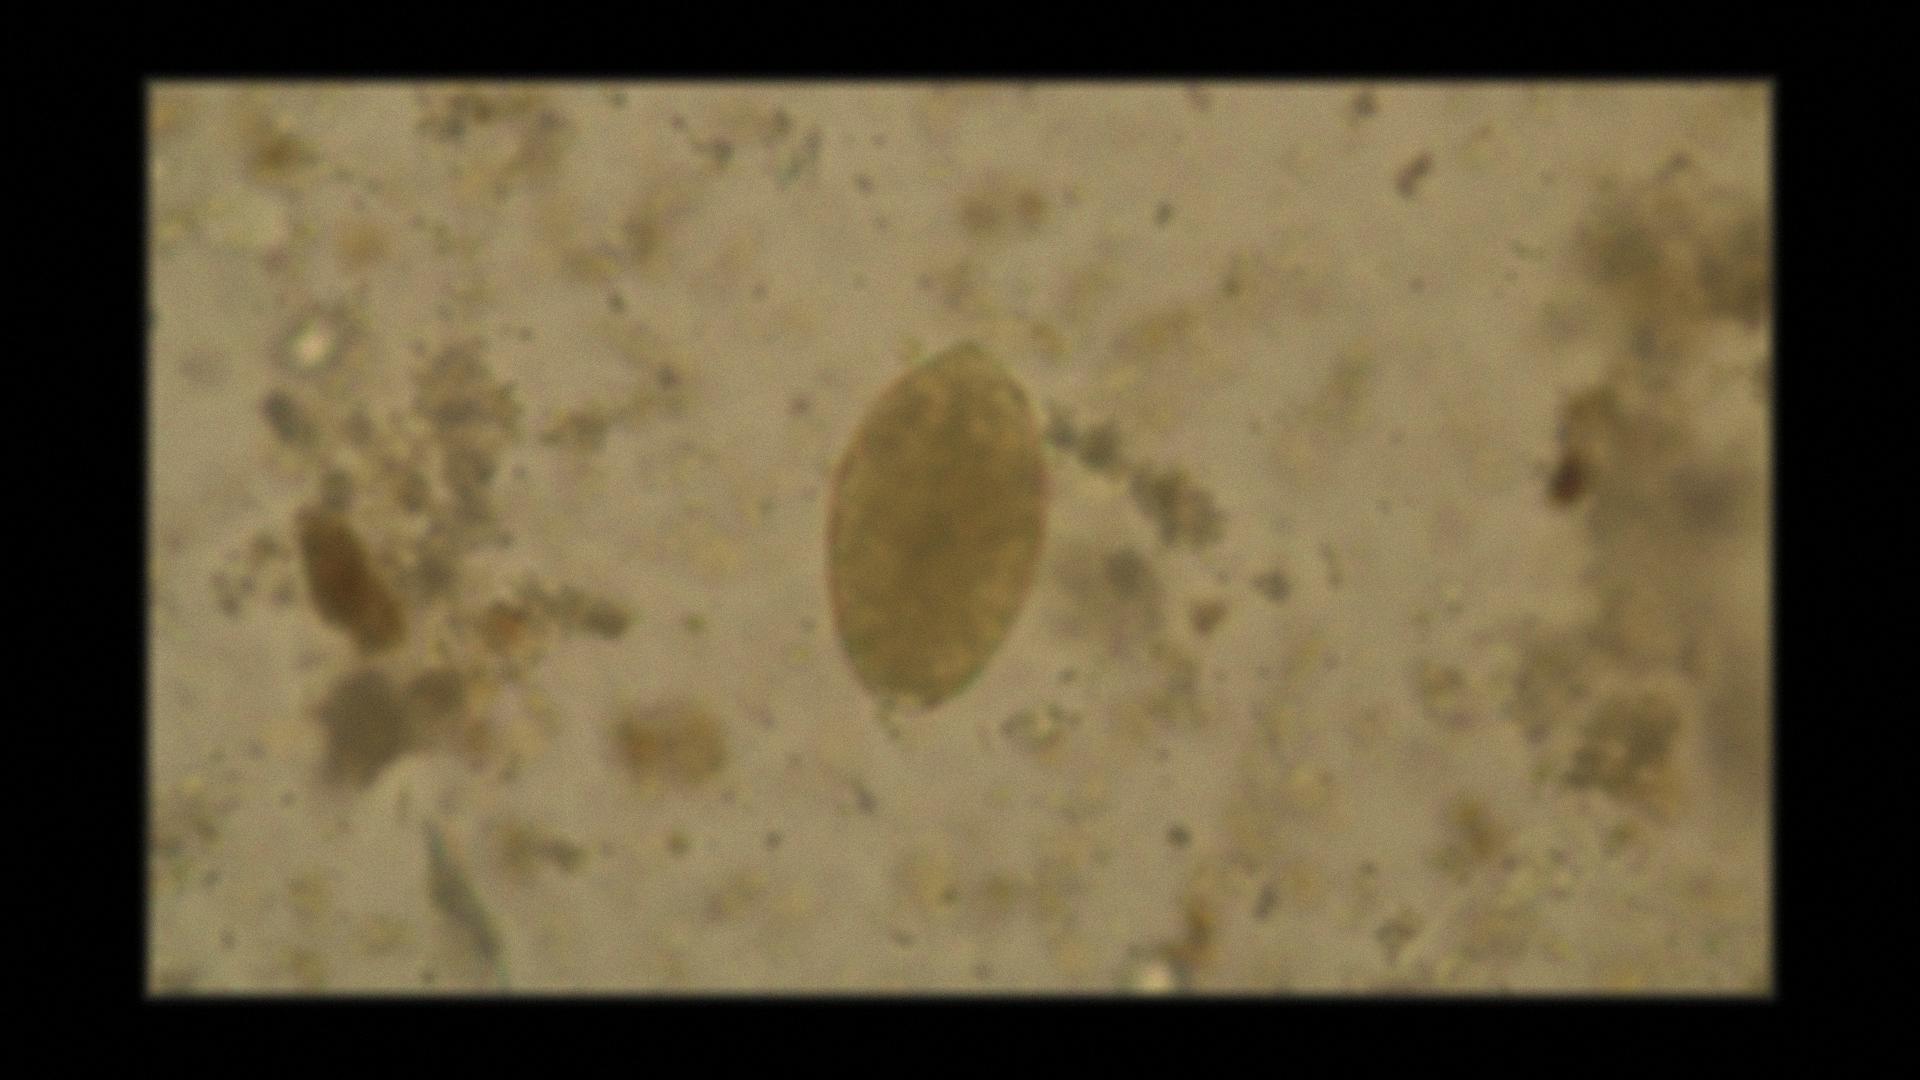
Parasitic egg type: Fasciolopsis buski